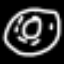
Label: donut